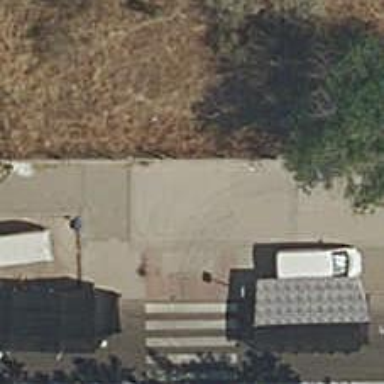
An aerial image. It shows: Sidewalk along the footway.